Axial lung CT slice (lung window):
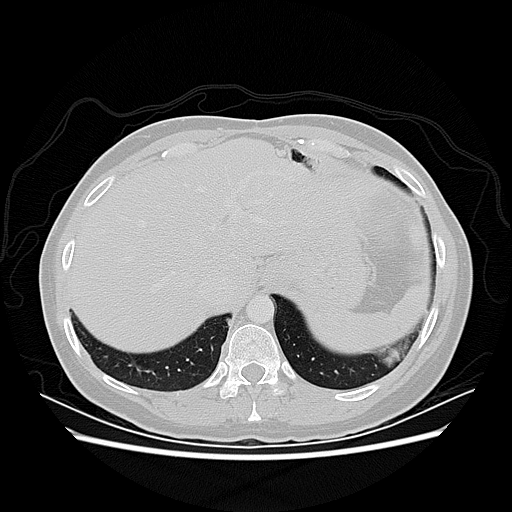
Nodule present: no